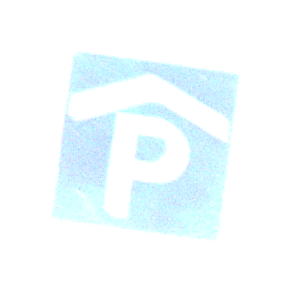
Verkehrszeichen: Parkhaus
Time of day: SunriseSunset
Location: Outdoor (Nature)
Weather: PartlyCloudy
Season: NotSpecified
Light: Natural